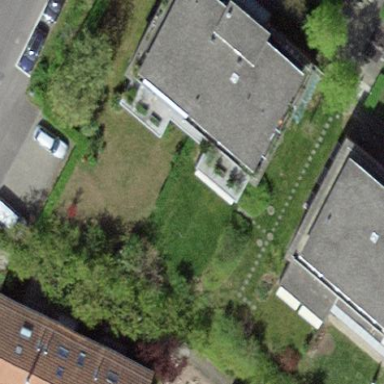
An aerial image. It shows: View of apartment building.